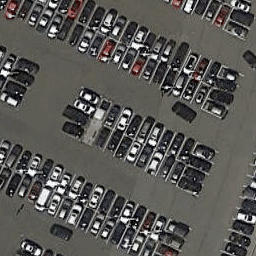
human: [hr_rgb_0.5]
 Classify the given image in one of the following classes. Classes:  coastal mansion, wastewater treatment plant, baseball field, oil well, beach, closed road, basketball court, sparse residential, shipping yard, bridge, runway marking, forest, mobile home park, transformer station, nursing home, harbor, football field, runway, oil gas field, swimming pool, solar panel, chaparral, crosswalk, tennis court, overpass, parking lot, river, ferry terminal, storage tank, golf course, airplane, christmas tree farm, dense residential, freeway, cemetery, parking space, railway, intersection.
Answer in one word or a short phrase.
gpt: parking lot